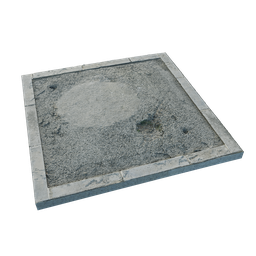
Label: architecture